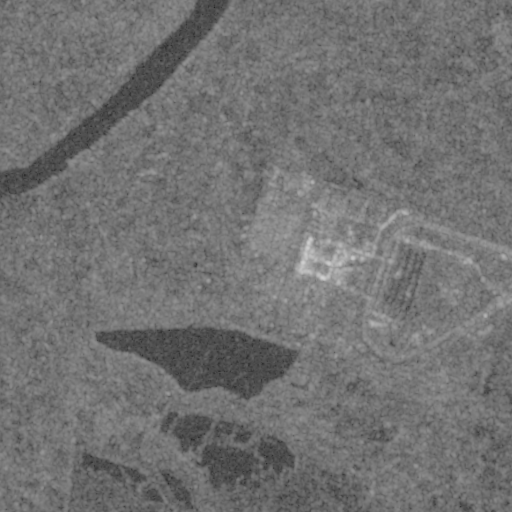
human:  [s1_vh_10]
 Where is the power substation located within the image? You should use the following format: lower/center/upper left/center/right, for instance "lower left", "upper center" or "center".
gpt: The power substation is located in the center of the image.
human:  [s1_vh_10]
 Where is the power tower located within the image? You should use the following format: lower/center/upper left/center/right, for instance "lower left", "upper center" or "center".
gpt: There is no power tower in the image.

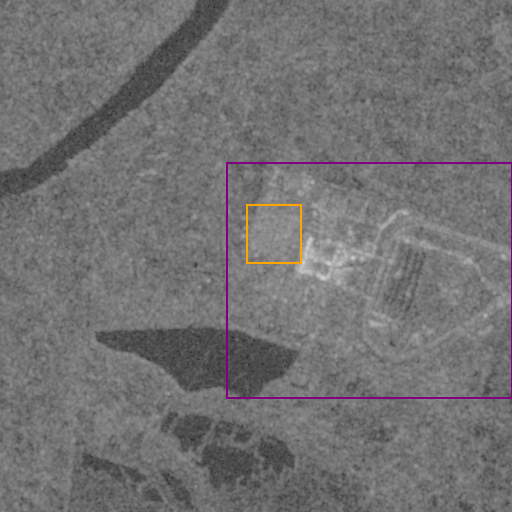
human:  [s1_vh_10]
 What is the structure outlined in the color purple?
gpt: The structure outlined in purple is a power plant.
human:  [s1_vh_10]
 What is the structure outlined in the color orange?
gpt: The structure outlined in orange is a power substation.
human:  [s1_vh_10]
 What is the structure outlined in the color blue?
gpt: There is no blue outline.